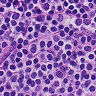
Metastatic tissue present: no